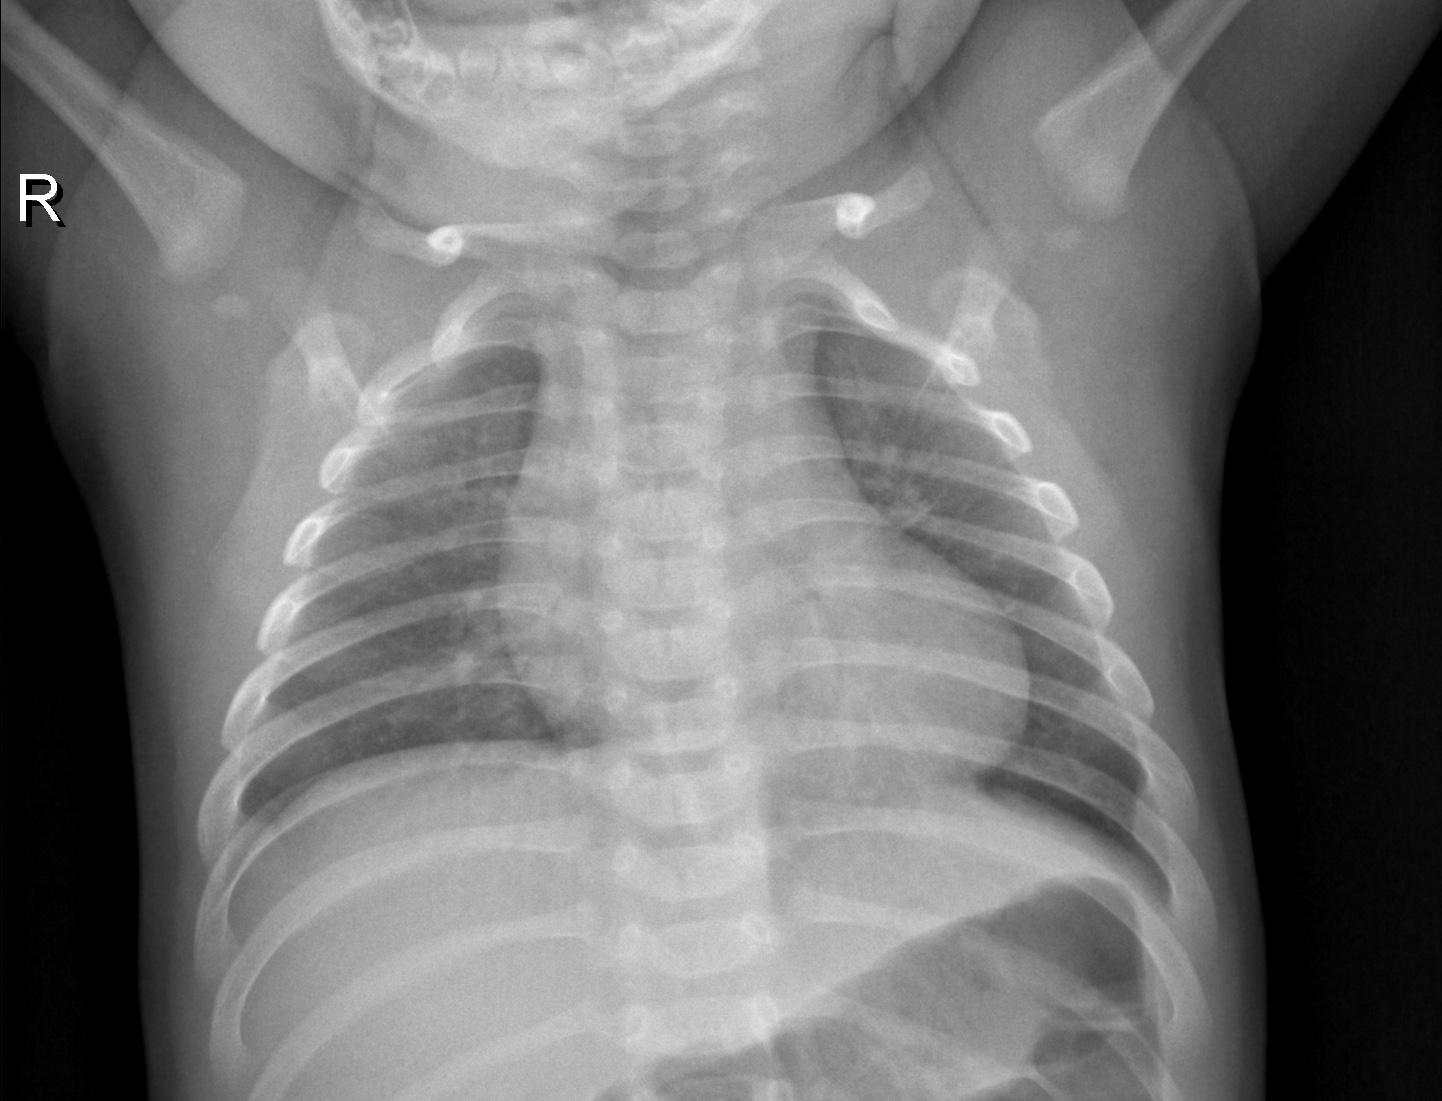
Diagnosis: NORMAL